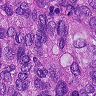
Metastatic tissue present: yes